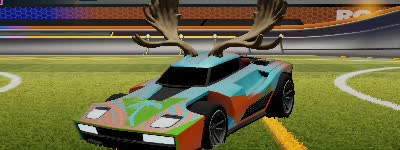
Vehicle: breakout